Interaction volume radius: 5 \u00c5
Interaction volume height: 10 \u00c5
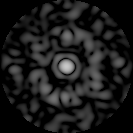
Disorder parameter: 0.8758